Question: I'm new to Javascript, as in just really getting started with it today. I'm testing some very basic code in the first chapter of a book and encountered a problem on the first example. I wrote the code in Notepad++, but even in that program my second line of commenting is black and not green. '</noscript>'

The output to my browser is rendered as: 'Hello World! // Display a message dialog after the page has loaded.'
'''
<!DOCTYPE html>
<html>
<body>
<div id = "panel">
<script type = "text/javascript">
// Dynamically write a text string as the page loads.
document.write("Hello World!");
</script>
<noscript>Javascript is Not Enabled!</noscript>
// Display a message dialog after the page has loaded.
<body onload = " window.alert('Document Loaded!');">
</div>
</body>
</html>
'''
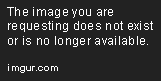
Answer: That's because you're writing your comment not in a JavaScript part but in an HTML one.
Comments in HTML are like this :
'''
<noscript>Javascript is Not Enabled!</noscript>
<!-- Display a message dialog after the page has loaded. -->
'''
Note that you've put a 'body' element inside the 'body', that's not good. You probably wanted this instead of the second body :
'''
<script>
window.onload = function(){
alert('document loaded!');
};
</script>
'''